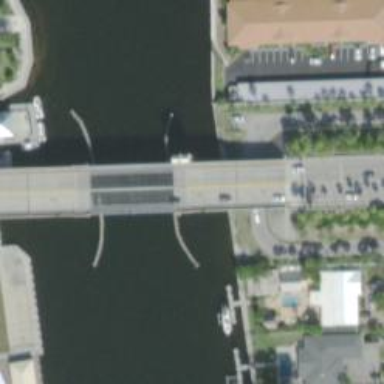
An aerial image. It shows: Primary highway crossing bascule movable bridge.